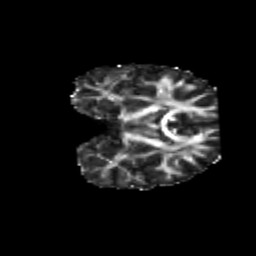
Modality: FA
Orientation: coronal
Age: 9
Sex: female
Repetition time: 9.512 s
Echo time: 0.089 s